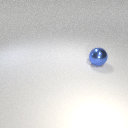
large blue metal sphere